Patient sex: F
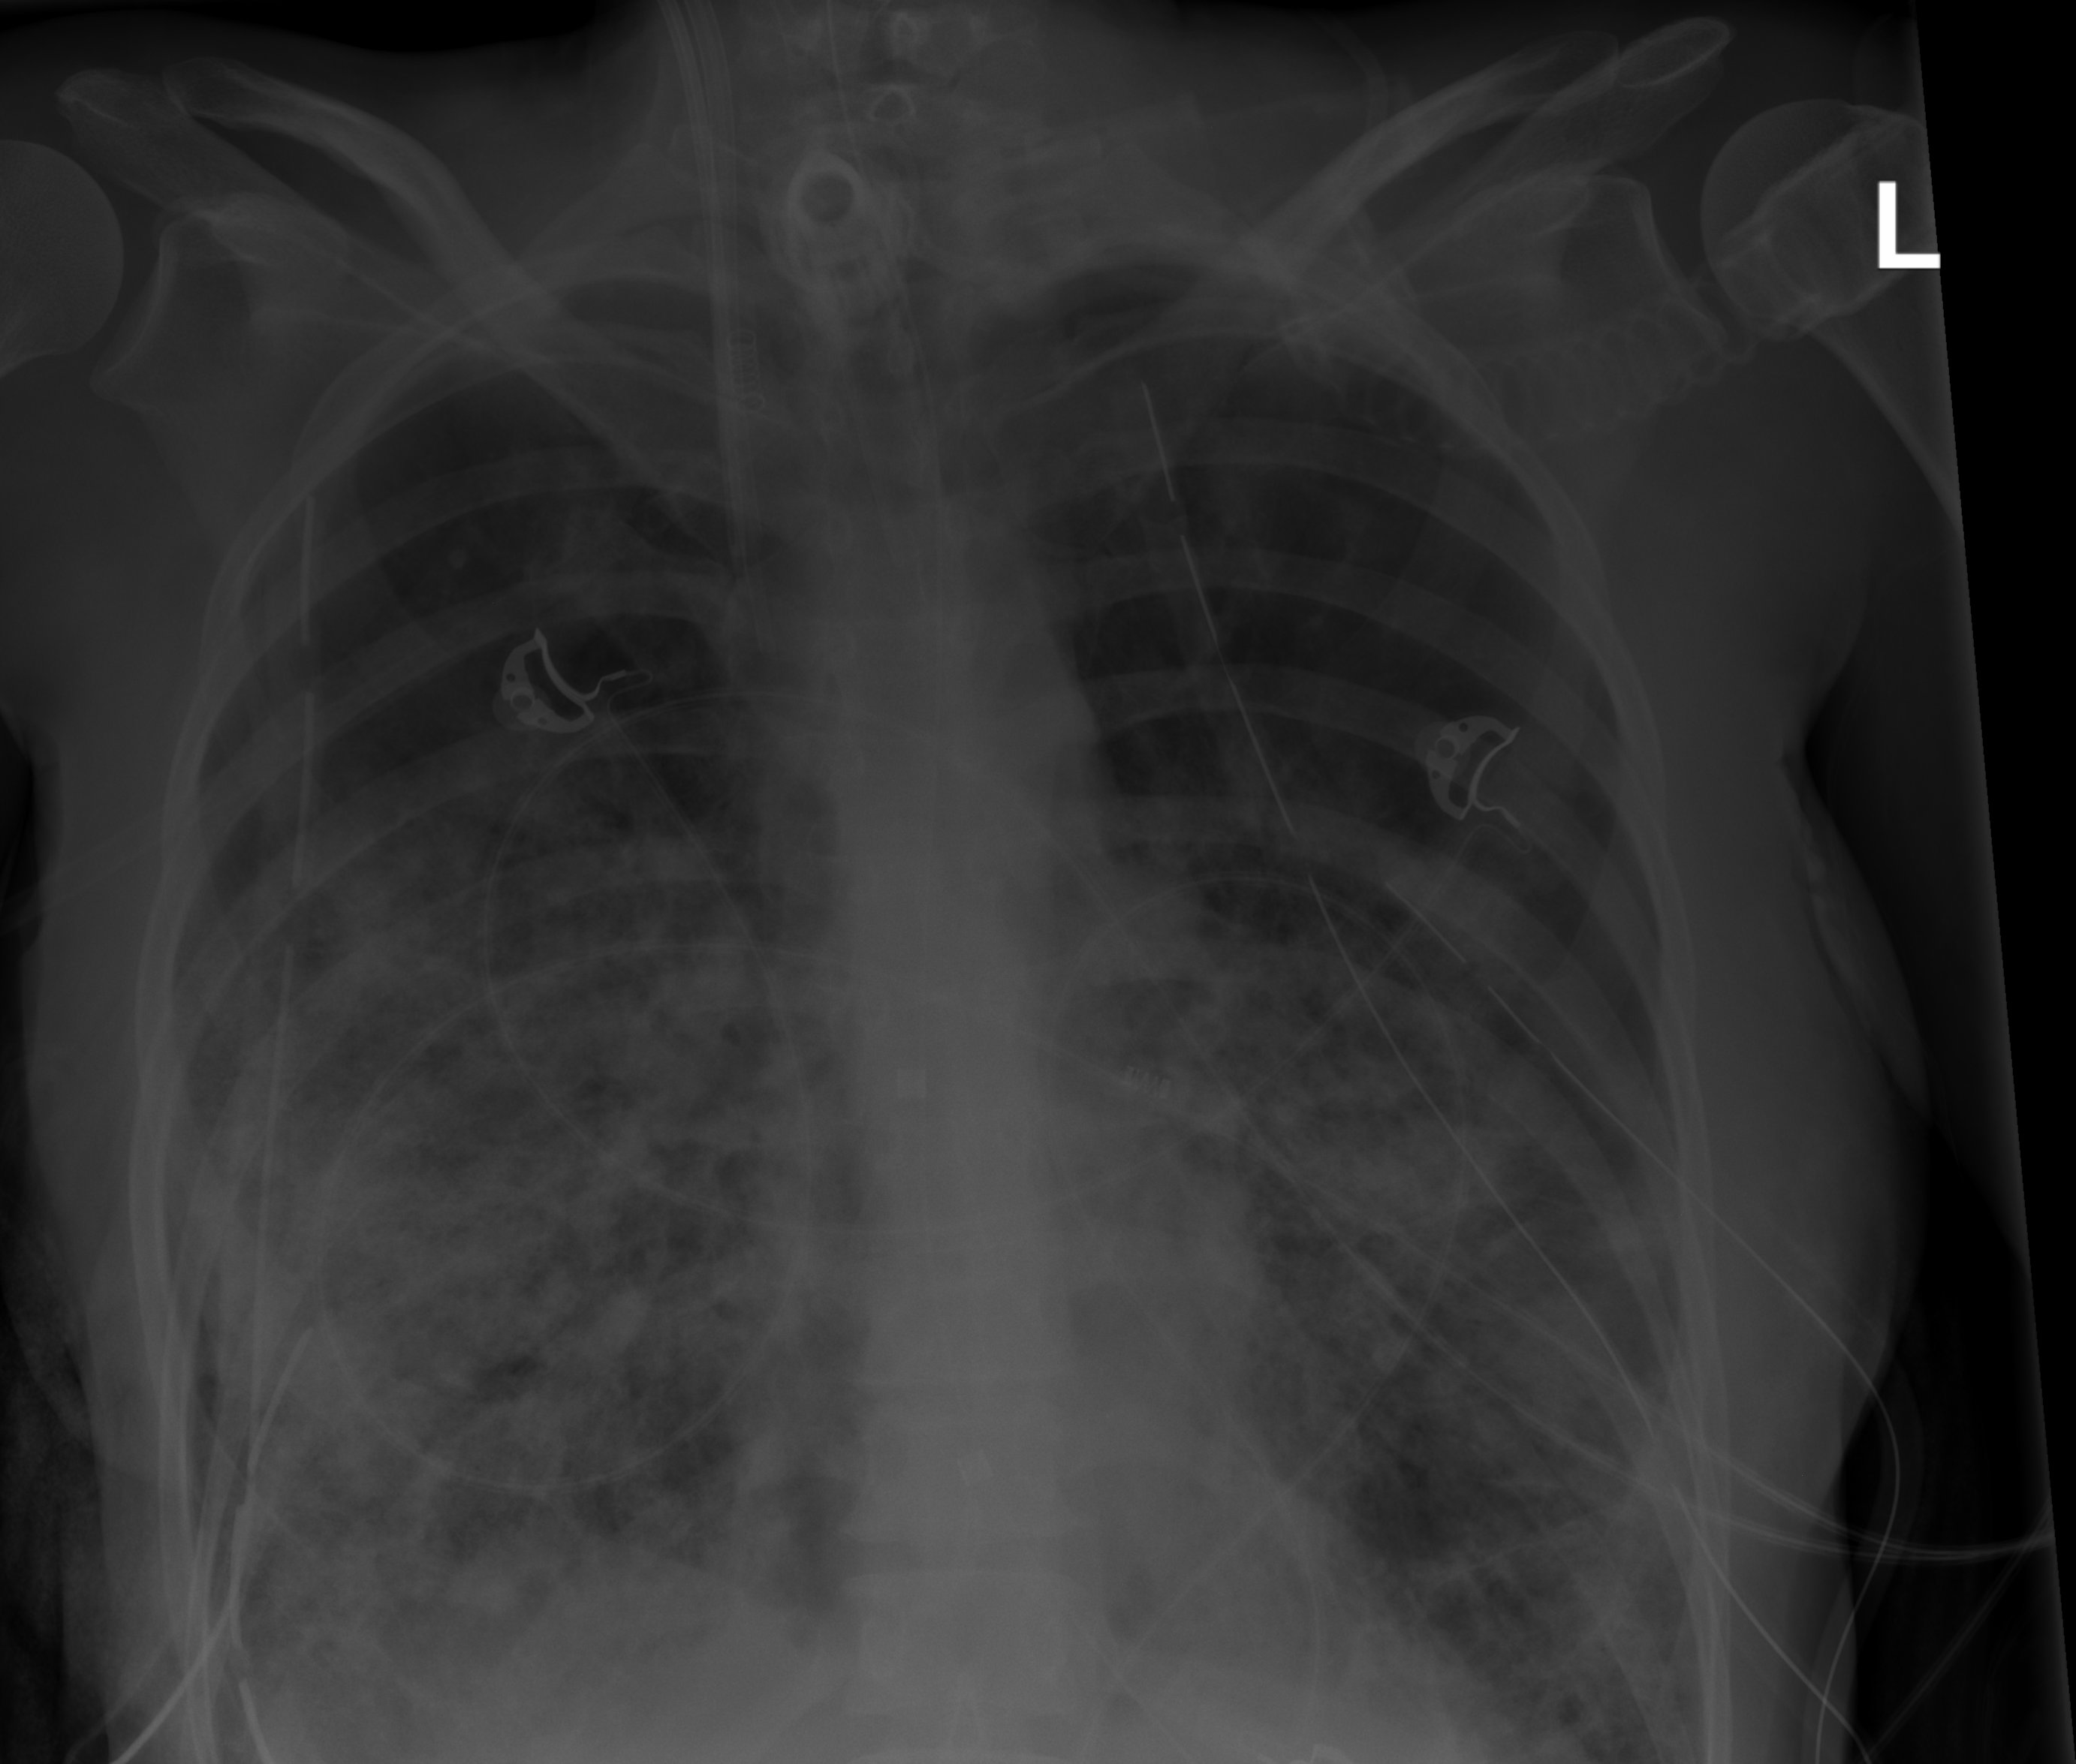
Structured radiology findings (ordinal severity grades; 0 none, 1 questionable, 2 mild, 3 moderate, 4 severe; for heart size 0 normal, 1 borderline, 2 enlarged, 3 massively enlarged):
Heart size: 0
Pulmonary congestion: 0
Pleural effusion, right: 0
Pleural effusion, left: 0
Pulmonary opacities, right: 3
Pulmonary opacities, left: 3
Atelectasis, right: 3
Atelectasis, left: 3